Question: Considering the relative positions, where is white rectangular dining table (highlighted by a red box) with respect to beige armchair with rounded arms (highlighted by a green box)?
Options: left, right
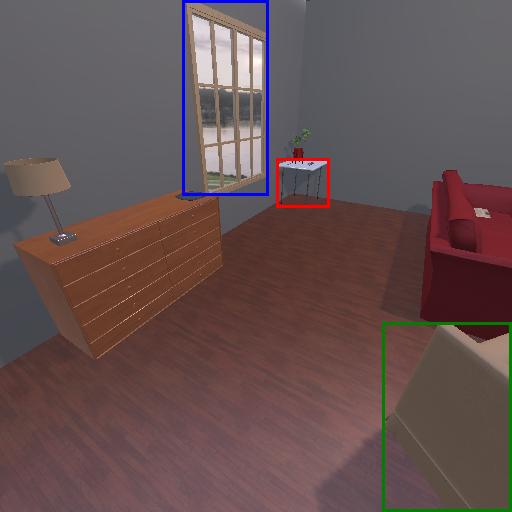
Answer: left